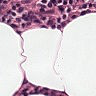
Metastatic tissue present: no